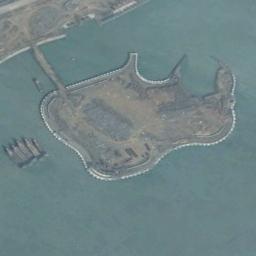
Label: island